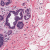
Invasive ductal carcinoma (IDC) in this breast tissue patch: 0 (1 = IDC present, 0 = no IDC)